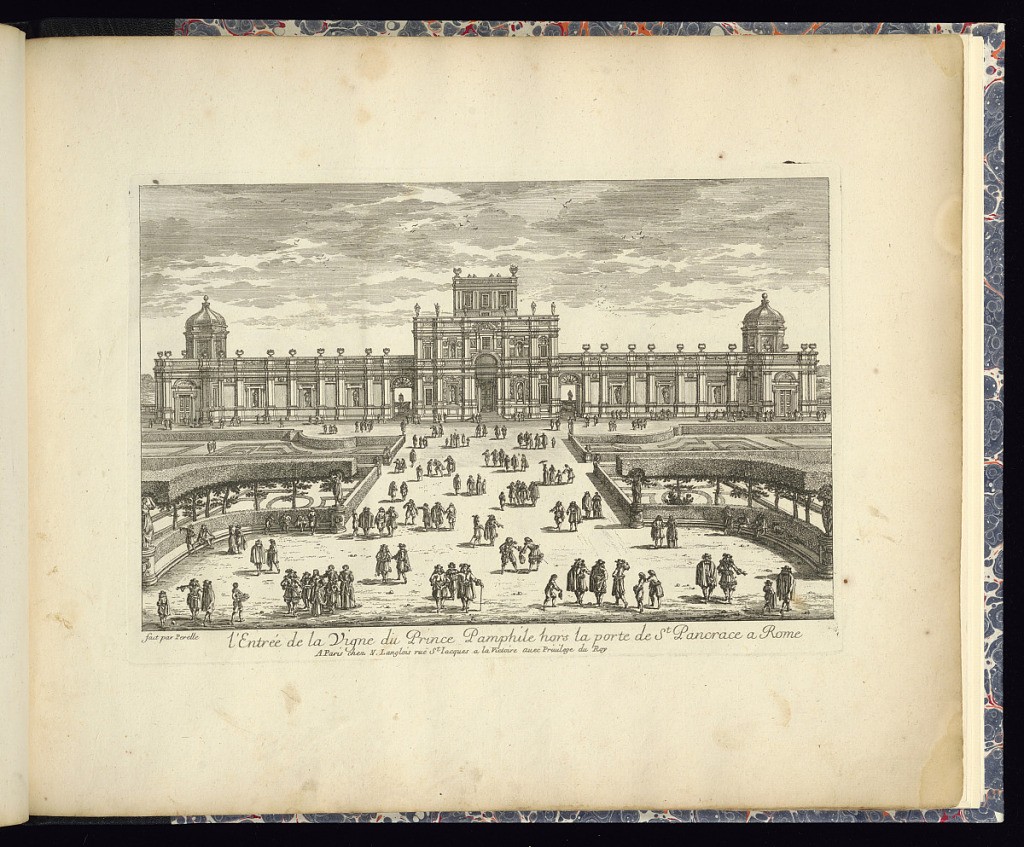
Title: L’Entrée de la Vigne du Prince Pamphile hors la porte de St. Pancrace a Rome
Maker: Gabriel Perelle, French, 1604–1677
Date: late 17th century
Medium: Etching on laid paper
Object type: Print
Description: View of the entrance façade of the Palazzo Pamphilj in Rome with a large path leading to the building with parterre planting framed by hedges on either side. Statues and vases on plinths throughout, and figures walking, standing, and sitting along the paths. The plate is titled and signed.